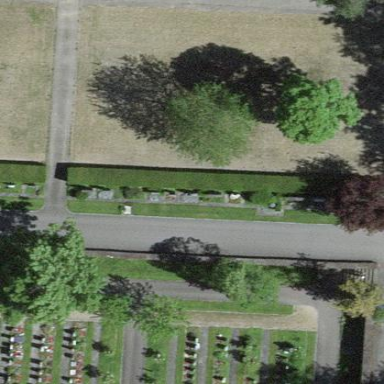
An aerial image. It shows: Grave yard.